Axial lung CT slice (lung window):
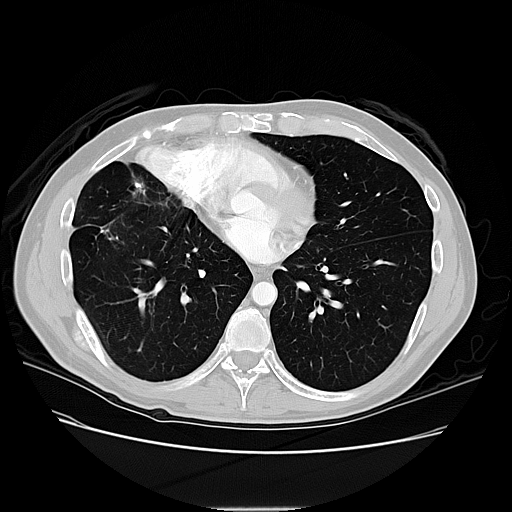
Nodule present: no